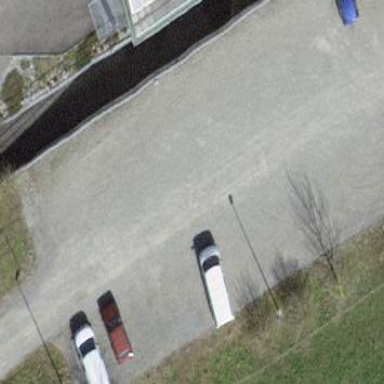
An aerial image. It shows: Parking area with gravel surface.